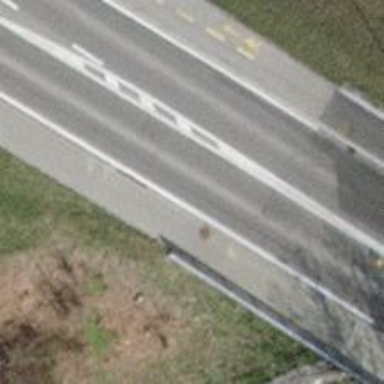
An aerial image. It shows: Asphalt cycleway.